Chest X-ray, PA view. Patient: 25 years old, sex M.
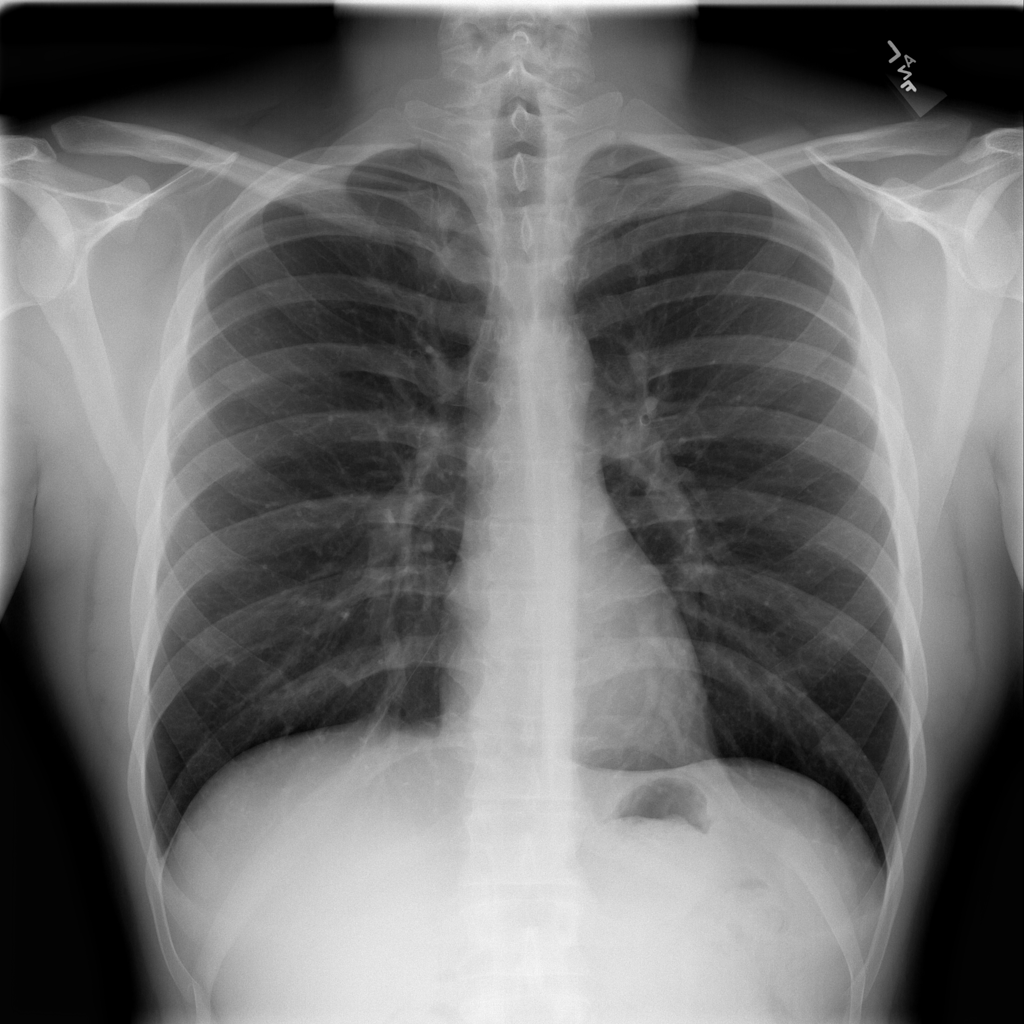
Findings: No Finding